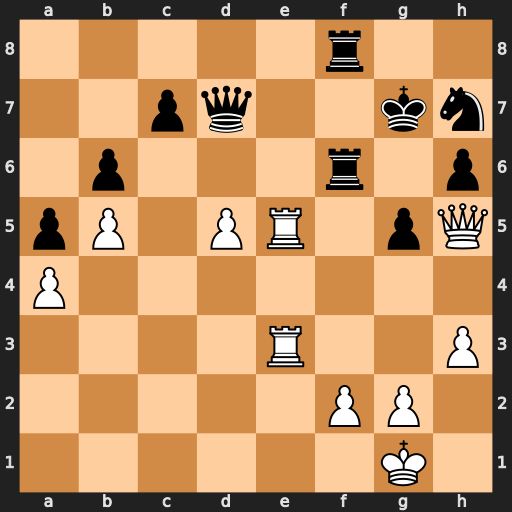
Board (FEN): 5r2/2pq2kn/1p3r1p/pP1PR1pQ/P7/4R2P/5PP1/6K1
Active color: w
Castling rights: -
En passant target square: -
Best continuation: Re7+ R6f7 Rxd7